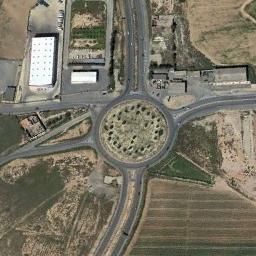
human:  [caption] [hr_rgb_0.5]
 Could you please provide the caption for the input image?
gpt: There are several vehicles on the road at the roundabout of four roads, Many buildings and a large area of ​​farmland around the roundabout .

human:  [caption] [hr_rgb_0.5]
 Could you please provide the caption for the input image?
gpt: The roundabout with four exits and entrances is in the clearing and some buildings are next to the roundabout .

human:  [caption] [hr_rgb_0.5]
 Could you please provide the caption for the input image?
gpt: The roundabout is on the bare land next to grass .

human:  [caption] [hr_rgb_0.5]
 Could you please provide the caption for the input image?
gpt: There are several buildings around the roundabout .

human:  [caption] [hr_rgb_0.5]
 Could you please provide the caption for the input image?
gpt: There are some buildings and farmlands around the roundabout .